Question: In my iPhone application utilizing ARC pushing certain view controllers leads to large memory allocations which are not released. Most of the Live Bytes have the header VM: CoreAnimation

I have tried wrapping various pieces of code, such as pushing the view controller, with @autoreleasepool { } but it doesn't make any difference. Setting the view controllers to nil once they are no longer needed also doesn't help.
Your help and advice will be much appreciated!
UPDATE
I realised that the timing of the memory allocations coincided with a detail view with a CorePlot chart being pushed from a table view. The detail view was also referenced in the table view's header file. One issue was that I was setting the detail view to nil and then reallocating it prior to it being pushed. If I instead initiate the detail view once only when the table view is first loaded, and then refresh its contents before each push, the memory allocation only happens once.
However, I have not been able to completely solve the issue as there is still a large memory allocation when the detail view is first pushed, which is never released.
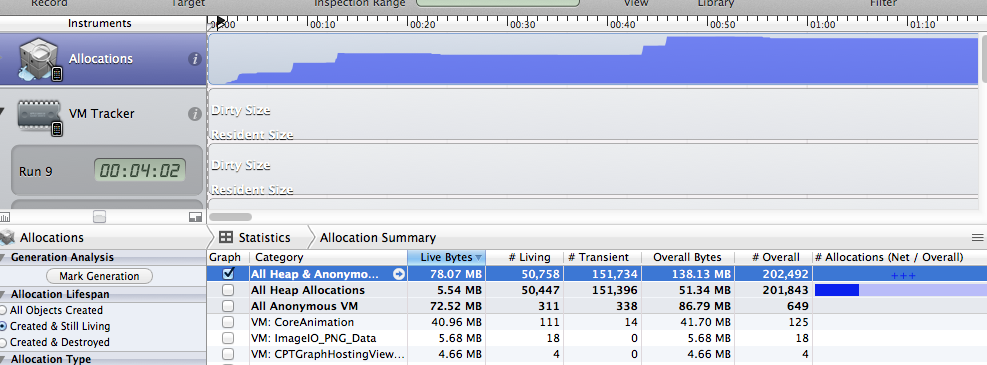
Answer: I discovered that the memory issues were caused by the creation of new Core-Plot charts that were not releasing their memory when I attempted to deallocate them.
I managed to improve performance using this function when I try to deallocate the charts:
[graph removePlot:plot];
This has been sufficient to significantly improve the situation, although I am still struggling to get 100% memory release. From reading the Core Plot forums it appears I am not the only one to have experienced such issues...
<URL>